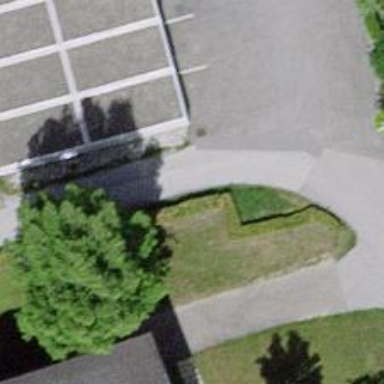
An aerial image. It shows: Alleyway designated as service road.